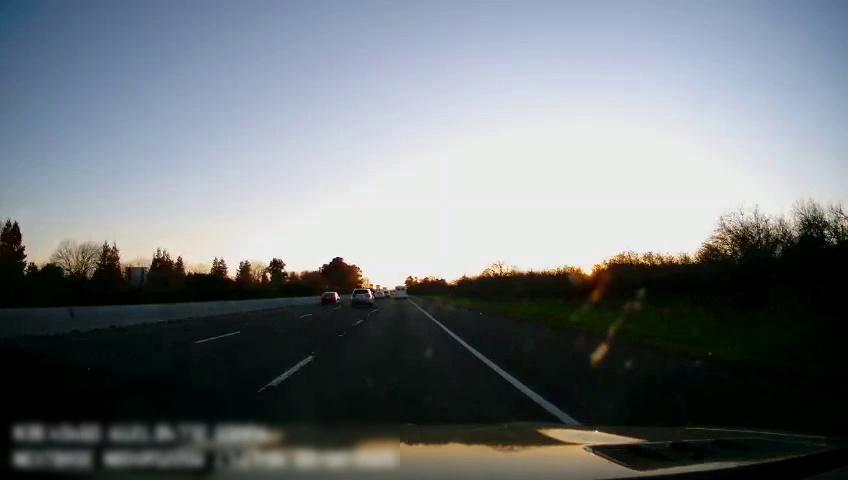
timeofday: Dusk/Dawn/Twilight
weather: Sunny
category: Drivable Space
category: Vehicles | Other LV
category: Vehicles | Car
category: Vehicles | SUV
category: Vehicles | Car
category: Lanes | Current Lane
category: Lanes | Alternate Lane
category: Lanes | Alternate Lane
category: Lanes | Alternate Lane